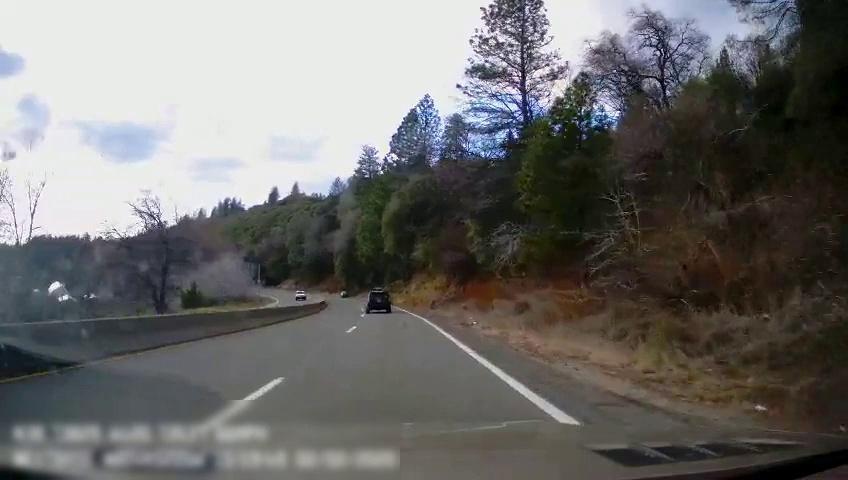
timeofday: Day
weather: Cloudy
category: Drivable Space
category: Drivable Space
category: Vehicles | SUV
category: Vehicles | Car
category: Vehicles | Car
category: Lanes | Alternate Lane
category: Lanes | Current Lane
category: Lanes | Current Lane